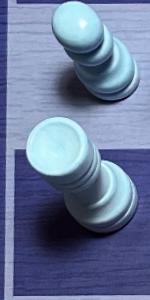
Label: Rook_White